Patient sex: M
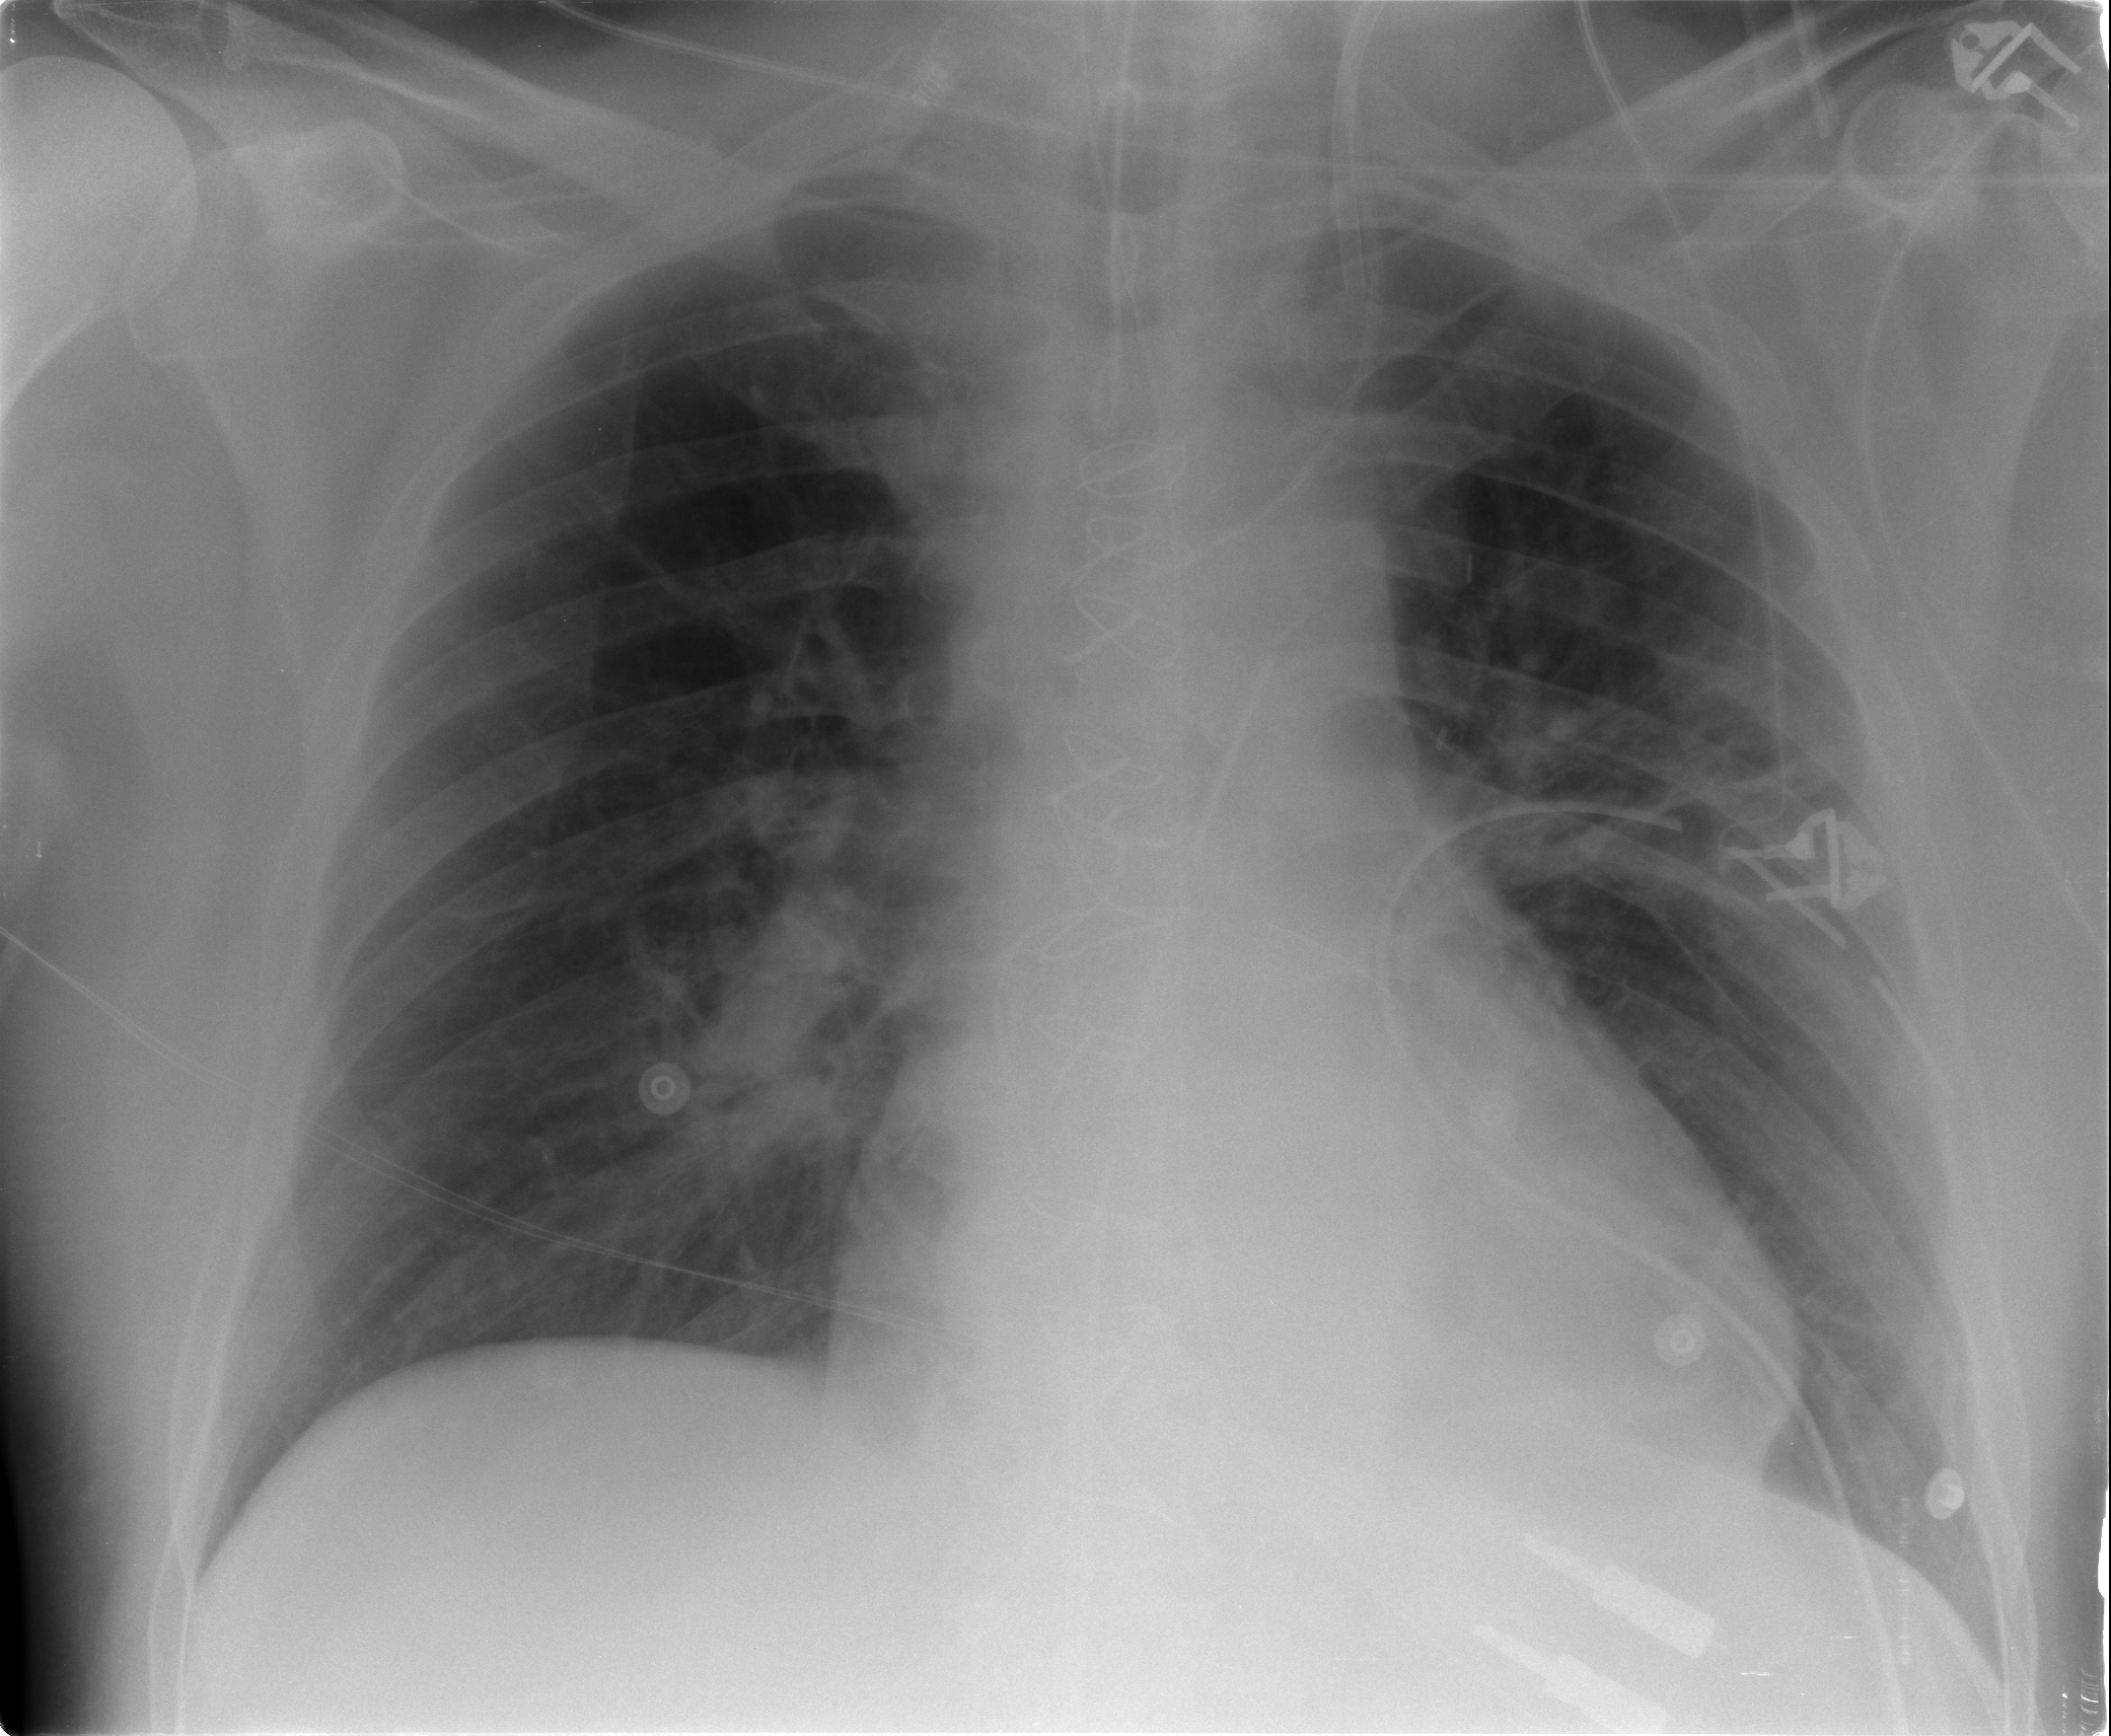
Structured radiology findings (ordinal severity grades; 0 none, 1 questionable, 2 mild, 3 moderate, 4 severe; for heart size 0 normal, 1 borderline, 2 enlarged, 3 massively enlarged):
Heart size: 1
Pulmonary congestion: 1
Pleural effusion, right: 0
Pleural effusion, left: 0
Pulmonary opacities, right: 0
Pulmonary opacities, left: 2
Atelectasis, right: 0
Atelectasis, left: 2